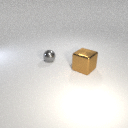
small gray metal sphere to the left of large brown metal cube